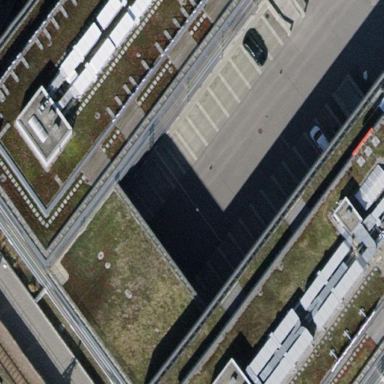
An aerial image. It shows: Office building.